Aerial crown-view tile of a tropical tree (Barro Colorado Island, Panama), acquired 20250818:
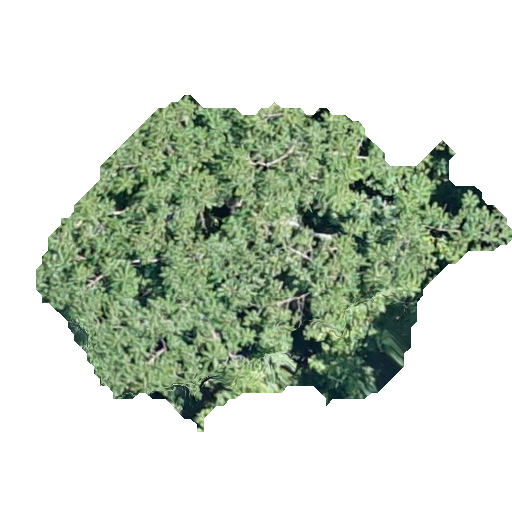
Species: Spondias radlkoferi
GBIF accepted scientific name: Spondias radlkoferi
Crown area: 142.721 m²